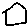
Label: hexagon